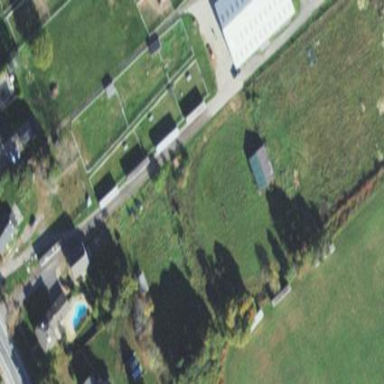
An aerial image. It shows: White fence.